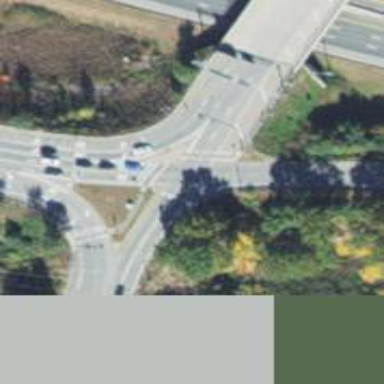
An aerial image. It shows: Primary highway with asphalt surface featuring circular junction.